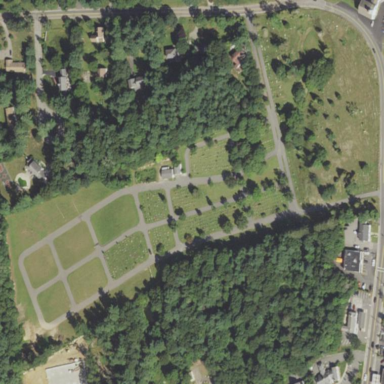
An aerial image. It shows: Cemetery with historic significance.